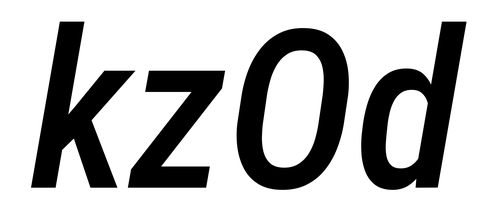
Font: Roboto-Italic_Condensed_Medium_Italic